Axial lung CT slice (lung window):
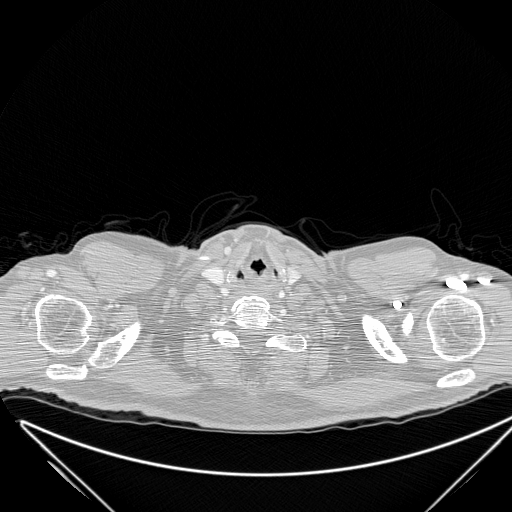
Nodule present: no